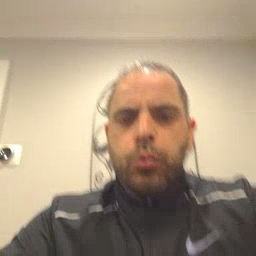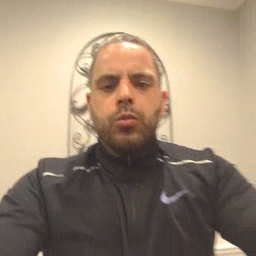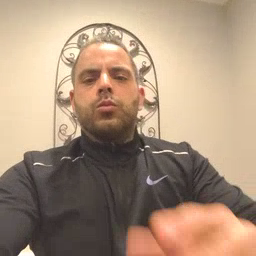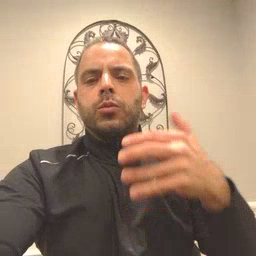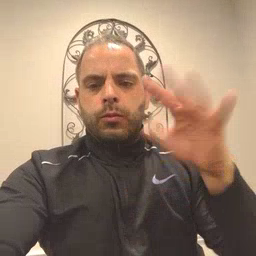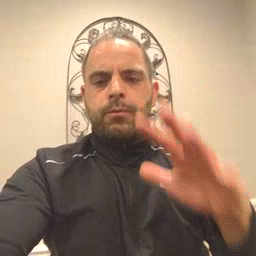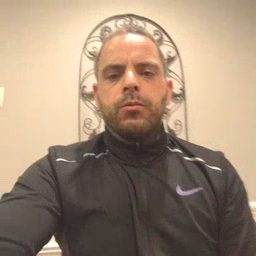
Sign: after